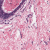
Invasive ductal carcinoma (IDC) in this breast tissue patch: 0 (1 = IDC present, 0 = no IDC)